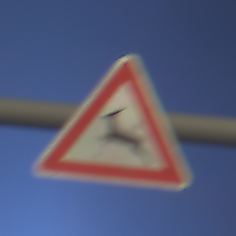
Verkehrszeichen: WildwechselRechts
Umgebung: Outdoor, Urban
Tageszeit: Night
Wetter: PartlyCloudy
Licht: Artificial
Jahreszeit: NotSpecified
Kontrast: HighContrast